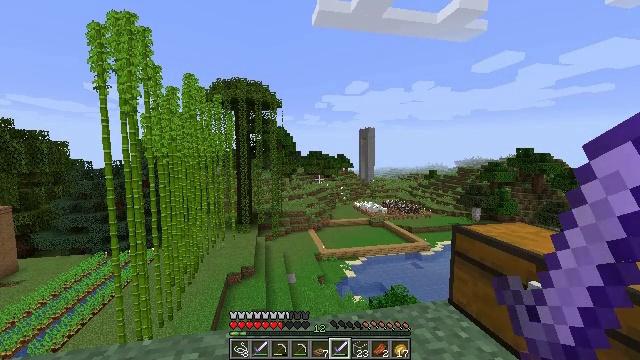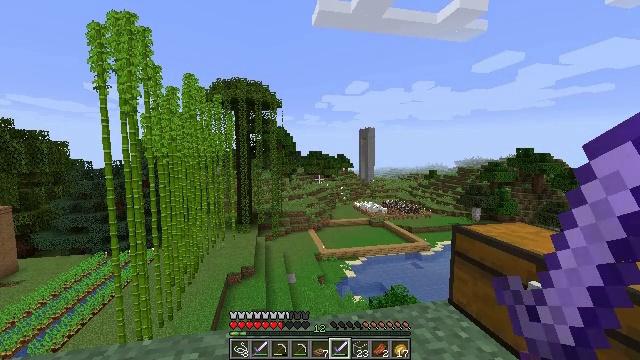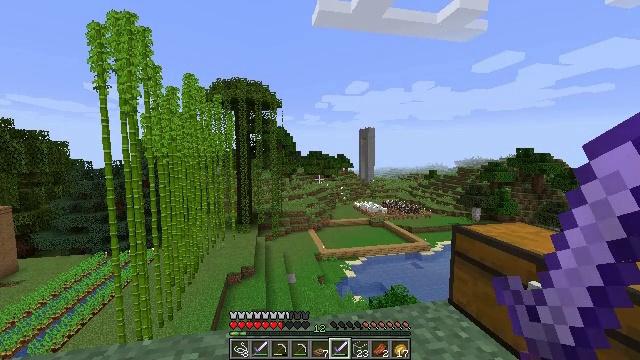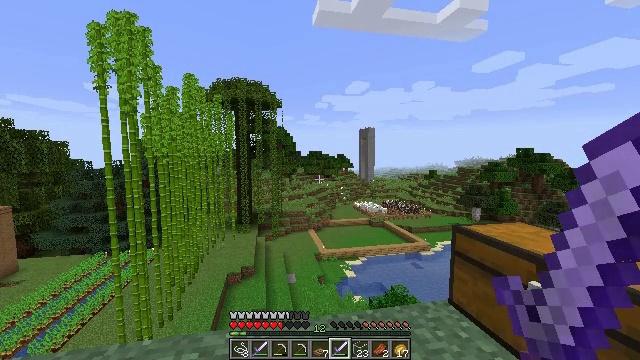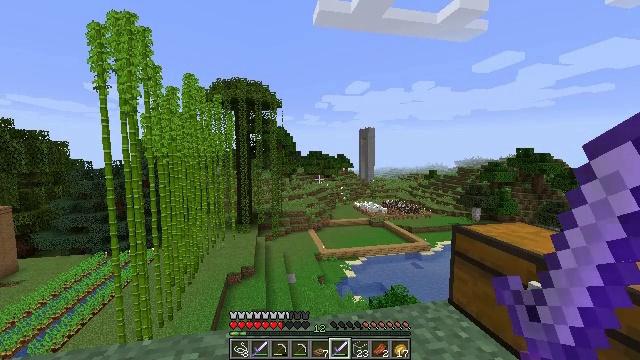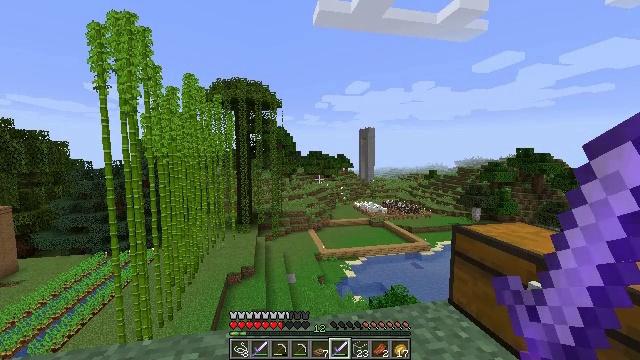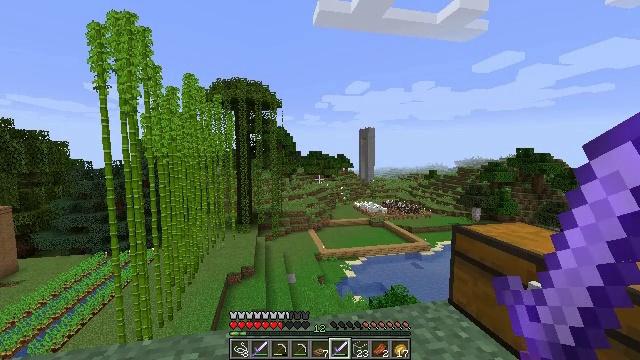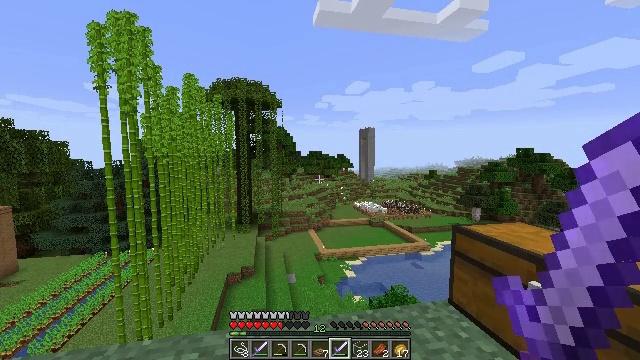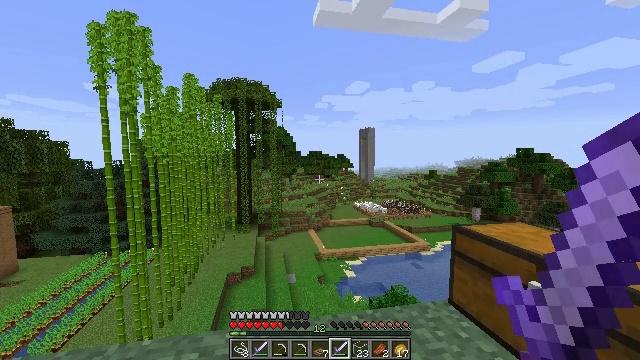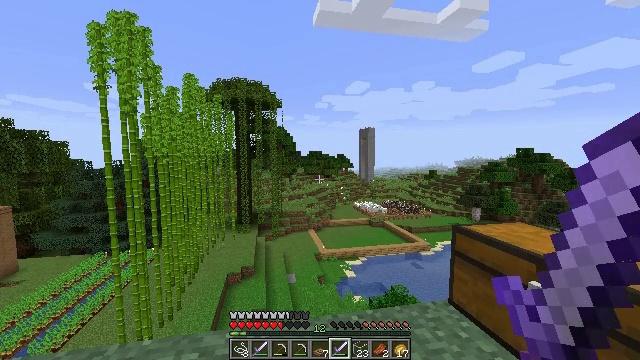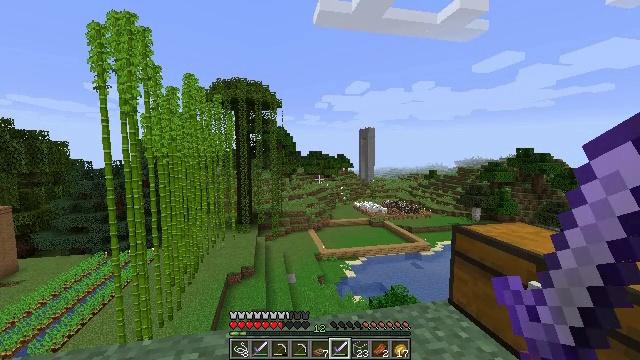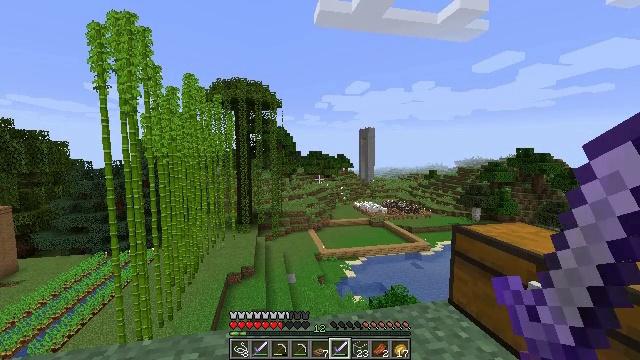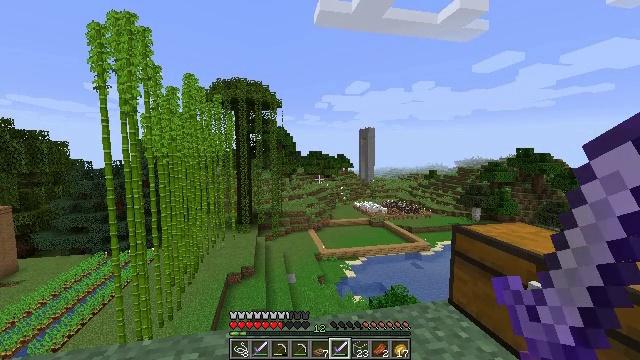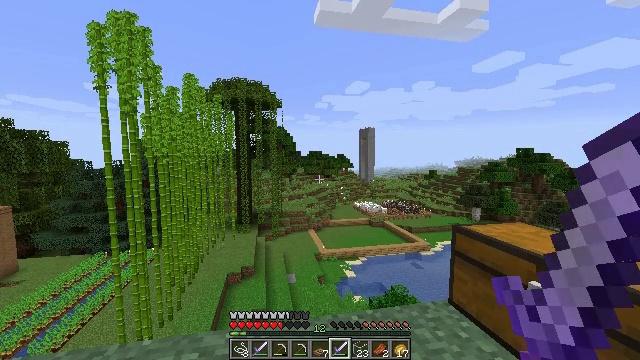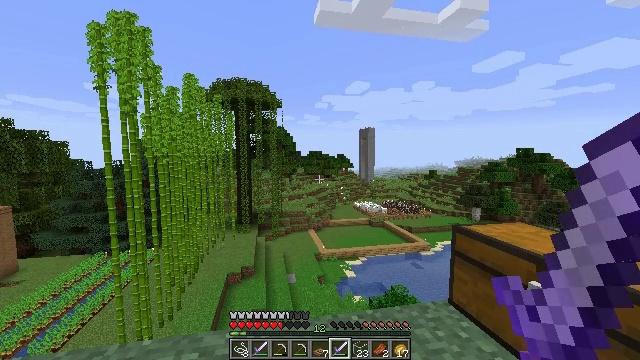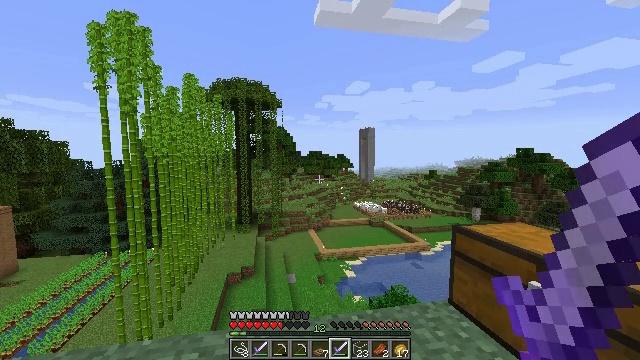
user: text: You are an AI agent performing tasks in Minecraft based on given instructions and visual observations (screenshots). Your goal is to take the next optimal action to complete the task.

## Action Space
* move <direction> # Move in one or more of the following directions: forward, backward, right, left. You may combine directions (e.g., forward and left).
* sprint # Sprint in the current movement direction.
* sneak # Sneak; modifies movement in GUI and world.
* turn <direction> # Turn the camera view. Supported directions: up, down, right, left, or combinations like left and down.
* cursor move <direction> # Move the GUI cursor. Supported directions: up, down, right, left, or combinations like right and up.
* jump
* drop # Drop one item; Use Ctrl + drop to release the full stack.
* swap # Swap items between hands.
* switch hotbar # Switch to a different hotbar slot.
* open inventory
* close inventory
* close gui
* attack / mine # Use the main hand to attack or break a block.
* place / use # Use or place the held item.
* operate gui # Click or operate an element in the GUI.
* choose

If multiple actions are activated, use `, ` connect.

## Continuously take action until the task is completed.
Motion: motion action
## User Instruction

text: Use the crafting table to create a book.
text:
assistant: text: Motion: no_op
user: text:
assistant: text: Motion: no_op
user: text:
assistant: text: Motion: no_op
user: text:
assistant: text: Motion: no_op
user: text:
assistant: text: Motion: no_op
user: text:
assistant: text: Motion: no_op
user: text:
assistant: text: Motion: no_op
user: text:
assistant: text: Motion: no_op
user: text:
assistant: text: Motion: no_op
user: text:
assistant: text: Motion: no_op
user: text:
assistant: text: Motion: no_op
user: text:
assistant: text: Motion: no_op
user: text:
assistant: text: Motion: no_op
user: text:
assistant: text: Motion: no_op
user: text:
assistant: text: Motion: no_op
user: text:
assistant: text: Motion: no_op
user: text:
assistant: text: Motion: no_op
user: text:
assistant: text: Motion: no_op
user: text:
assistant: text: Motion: no_op
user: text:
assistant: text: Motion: no_op
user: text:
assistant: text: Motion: no_op
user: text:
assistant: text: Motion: no_op
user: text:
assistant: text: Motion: no_op
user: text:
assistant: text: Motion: no_op
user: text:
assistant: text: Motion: no_op
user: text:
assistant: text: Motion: no_op
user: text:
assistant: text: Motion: no_op
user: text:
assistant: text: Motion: no_op
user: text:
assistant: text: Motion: no_op
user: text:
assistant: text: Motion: no_op